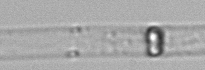
Label: Dactyliosolen_blavyanus